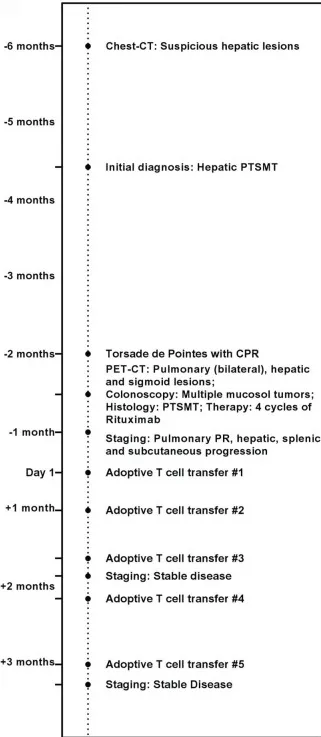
Medical history of the patient. (B) April 2020 until December 2020.
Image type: chart (chart)